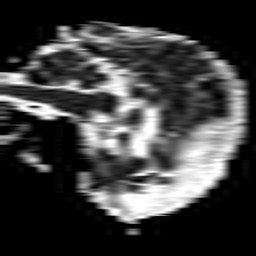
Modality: ADC
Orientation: sagittal
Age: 73
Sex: male
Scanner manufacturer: philips
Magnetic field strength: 1.5 T
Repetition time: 3.395 s
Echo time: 0.06922 s